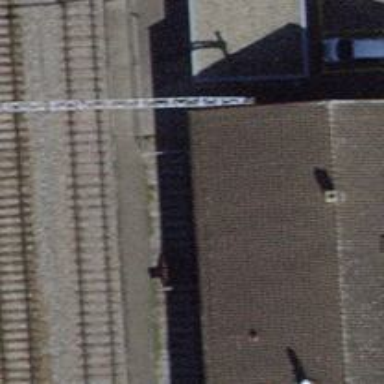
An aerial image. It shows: Railway buffer stop.